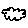
Label: cloud